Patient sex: F
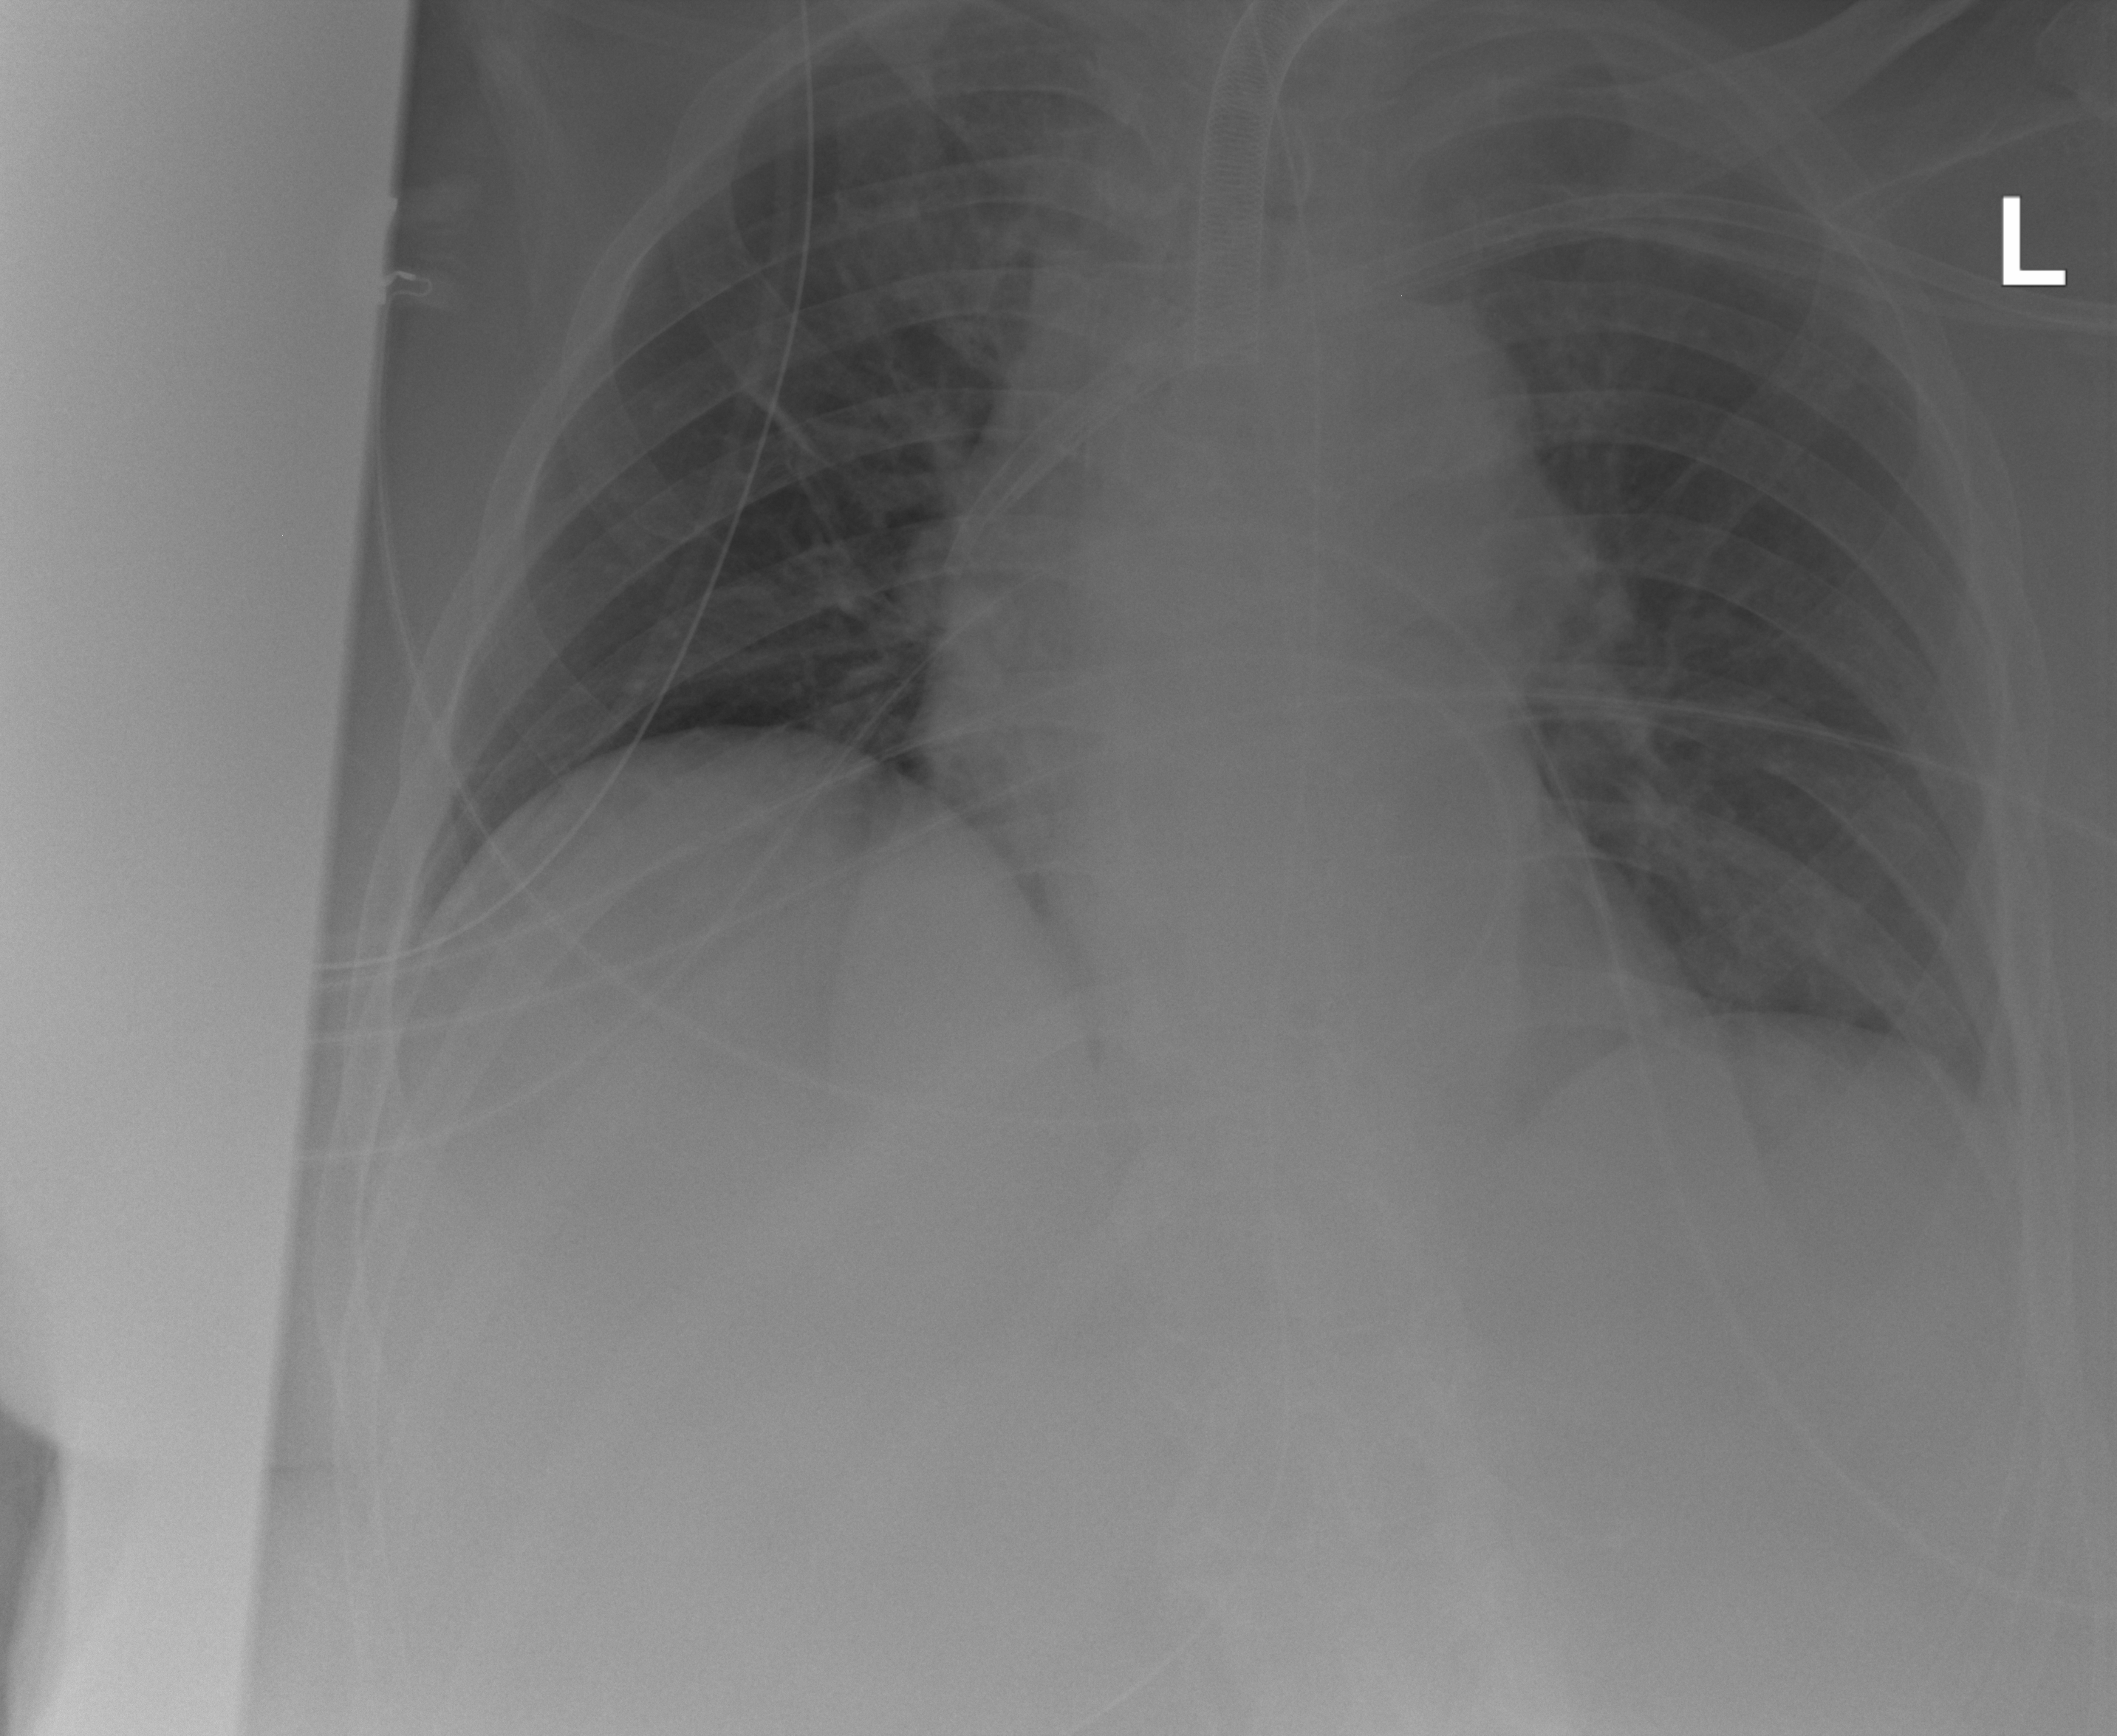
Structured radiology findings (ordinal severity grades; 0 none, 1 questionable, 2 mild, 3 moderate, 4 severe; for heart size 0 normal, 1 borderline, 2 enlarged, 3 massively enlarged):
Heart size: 0
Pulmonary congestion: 0
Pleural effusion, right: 0
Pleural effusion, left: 0
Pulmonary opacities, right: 2
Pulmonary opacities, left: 2
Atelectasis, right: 2
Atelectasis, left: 2